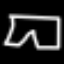
Label: pants